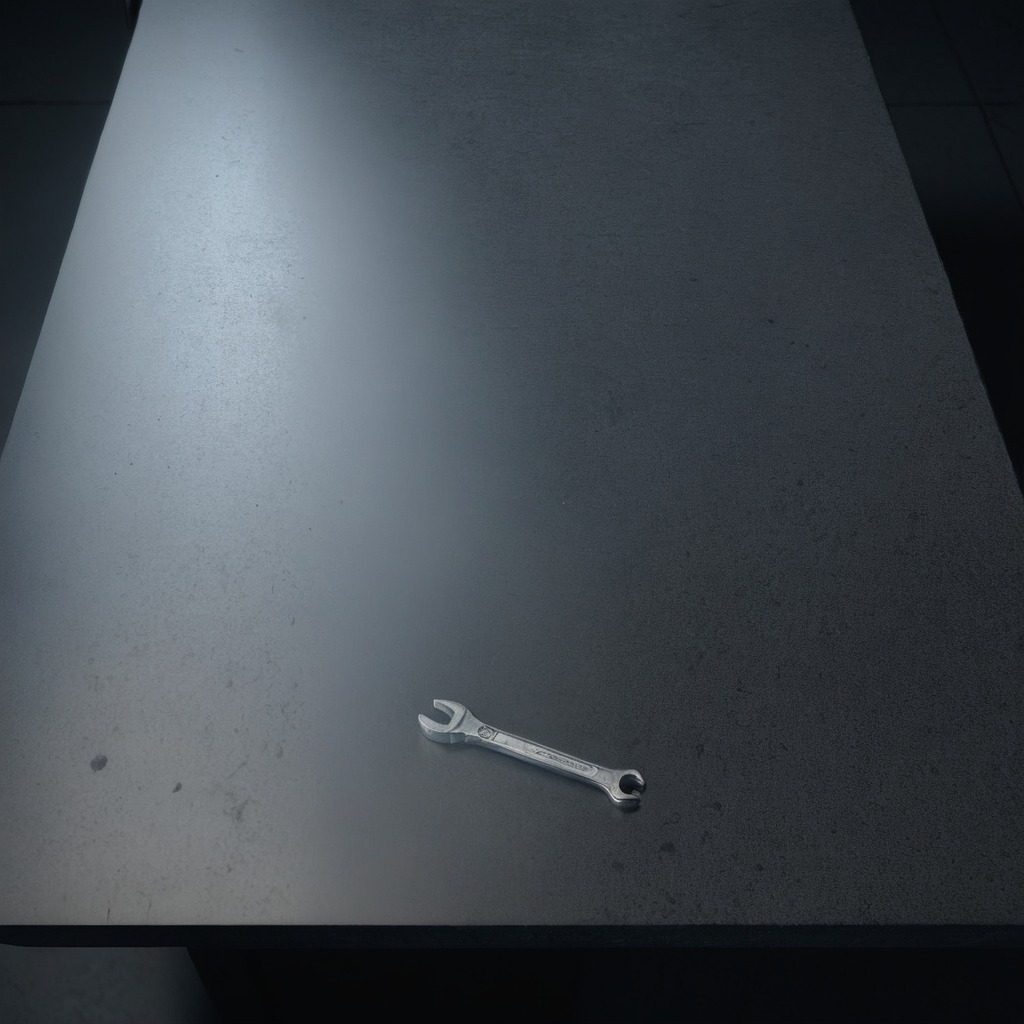
An wrench is lying on a clean granite table inside a workshop at night.